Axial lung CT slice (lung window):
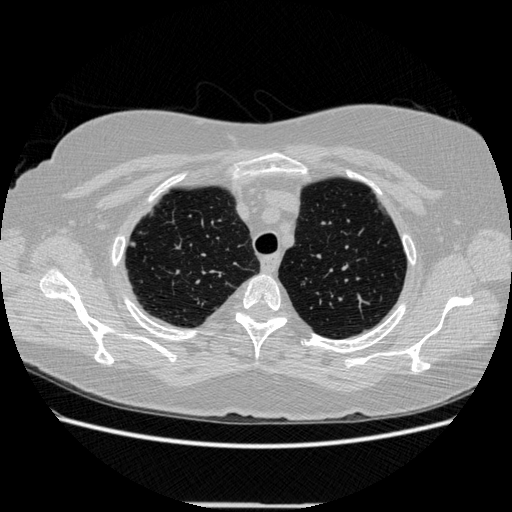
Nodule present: yes
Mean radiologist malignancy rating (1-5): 2.5